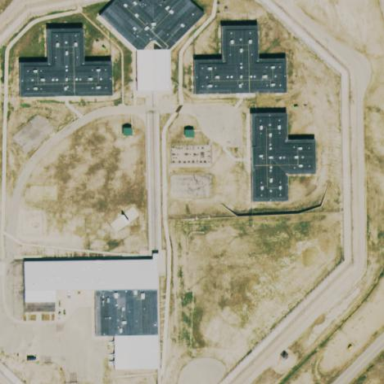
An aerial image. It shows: Prison.